The image is an STFT spectrogram (time versus frequency) of a rotating-machine vibration signal. What is the most likely rotor condition (normal, misalignment, unbalance, looseness)?
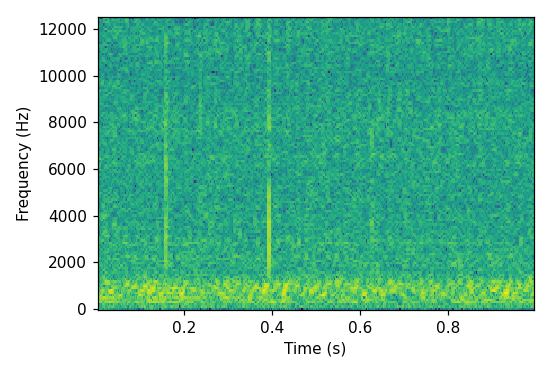
Answer: normal